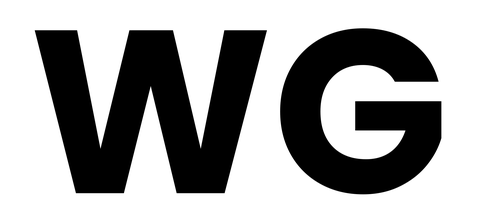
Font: Poppins-Bold